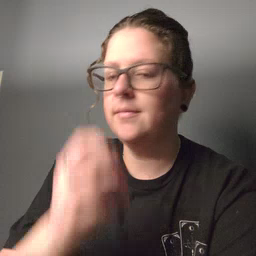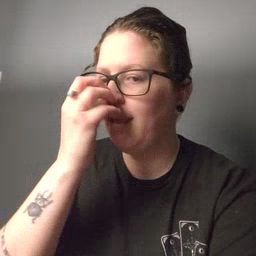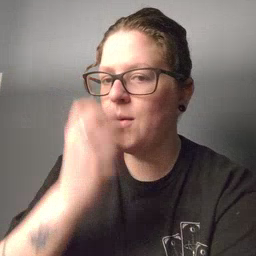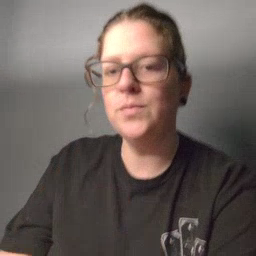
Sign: clown